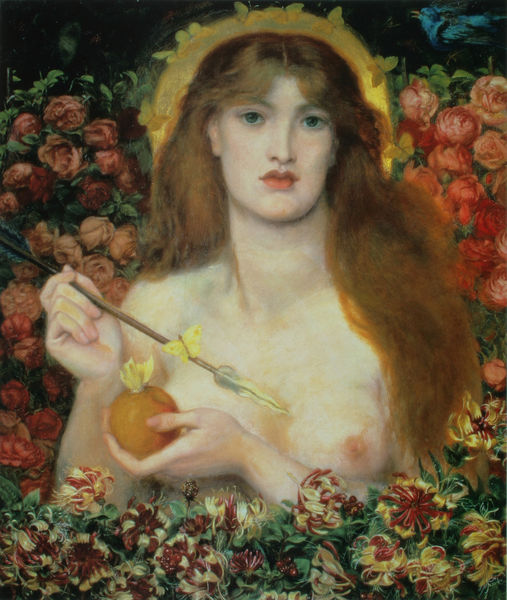
Titel: Venus Verticordia
Künstler: Dante Gabriel Rossetti
Standort: Bournemouth
Institution: Russel-Cotes Art Gallery and Museum
Schlagwörter: akt, blau, blätter, feder, flügel, gemälde, hand, haut, kopf, laub, nackt, vogel, weiß, gelb, grün, mädchen, ocker, blume, blumen, braun, brust, bunt, busen, finger, frau, haar, hintergrund, hut, licht, mund, nase, ohr, orange, renoir, schwarz, symbol, blick, blüten, obst, park, rosen, rot, beige, malerei, symbolismus, blond, arme, augen, blass, gesicht, lang, spitze, stehen, bild, hals, hände, portrait, porträt, öl, natur, busch, büsche, sträucher, gold, haare, lange haare, pflanze, augenbrauen, blässe, england, frontal, kinn, krone, lippen, mittelscheitel, ohren, rosa, scheitel, schulter, wald, frucht, garten, apfel, wangen, hecke, ausdruck, lanze, tulpen, jugendstil, weiblich, halbakt, brustwarze, oberkörper, klimt, entblösst, tulpe, eva, paradies, schönheit, traum, kranz, pinsel, schmetterling, schein, verführung, heiligenschein, rote haare, knospen, nimbus, jesus, lust, märchen, brus, sinnlich, präraffaeliten, venus, herz, speer, granatapfel, schmetterlinge, lilien, amor, heilig, fee, pfeil, falter, ikone, rosenhecke, rosenbeet, blumenmeer, rossetti, rotes haar, nippel, titten, sinnlichkeit, aphrodite, langhaar, pfeilspitze, hure, wallend, umgeben, rosetti, allegorisch, gabriel rosetti, goldkranz, in rosen gebettet, liebespfeil, portraihaft, schiezel, vergiftet, waldrebe, zitronenfalter, waterhouse, rosenbusch, gabriele, 1860, mädchennackt, gabriele rossetti, schmertterling, fredericson